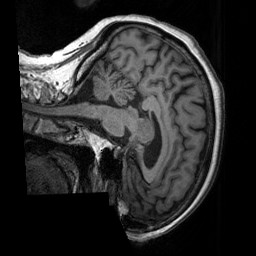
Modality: T1w
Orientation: sagittal
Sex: female
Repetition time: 1.95 s
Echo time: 0.026 s